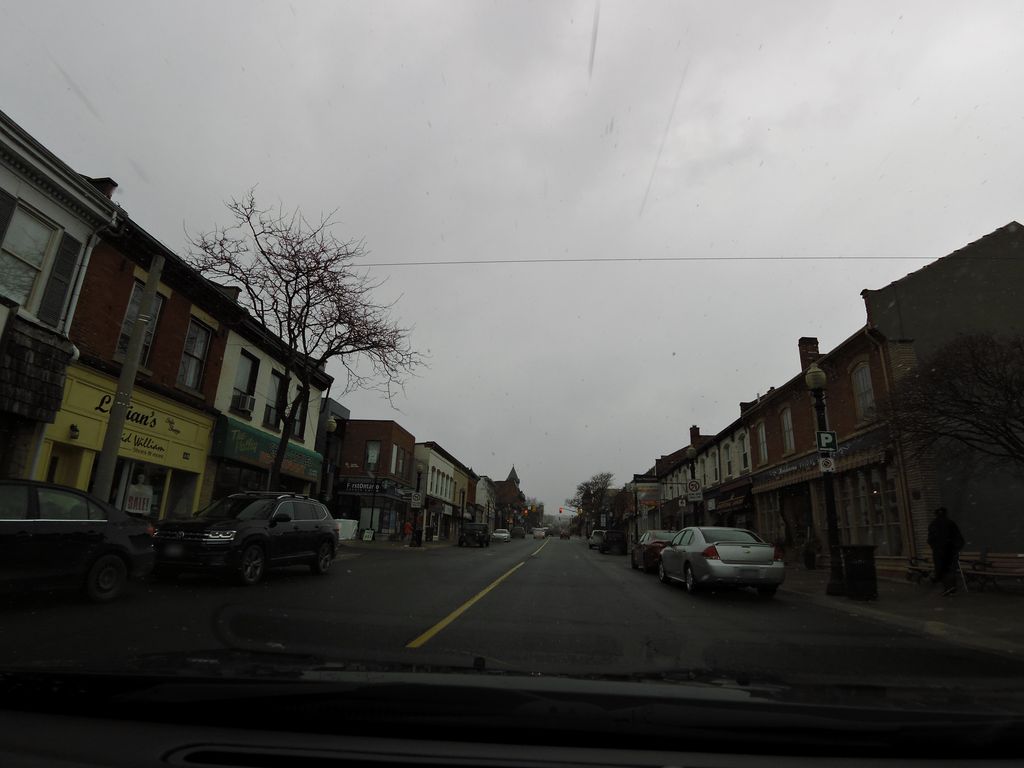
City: hamilton